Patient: sex F, age 86
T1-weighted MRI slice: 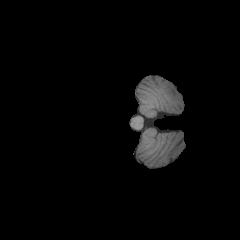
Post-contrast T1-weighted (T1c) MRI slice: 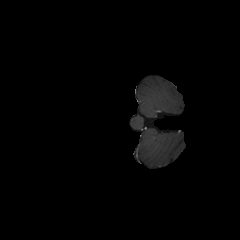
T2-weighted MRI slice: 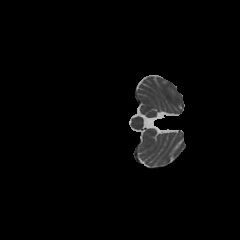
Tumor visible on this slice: no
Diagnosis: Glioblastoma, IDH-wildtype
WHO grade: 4